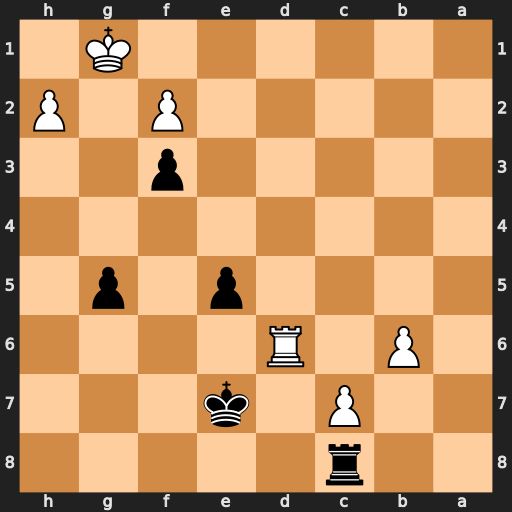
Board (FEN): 2r5/2P1k3/1P1R4/4p1p1/8/5p2/5P1P/6K1
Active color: b
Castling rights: -
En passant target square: -
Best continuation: Kxd6 b7 Kxc7 bxc8=Q+ Kxc8